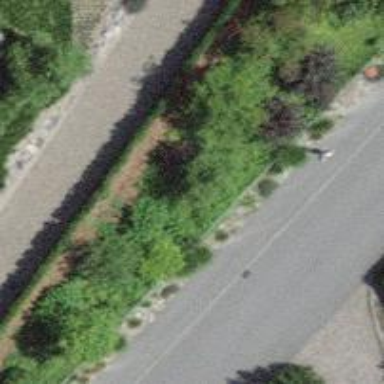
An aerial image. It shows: Hedge barrier.